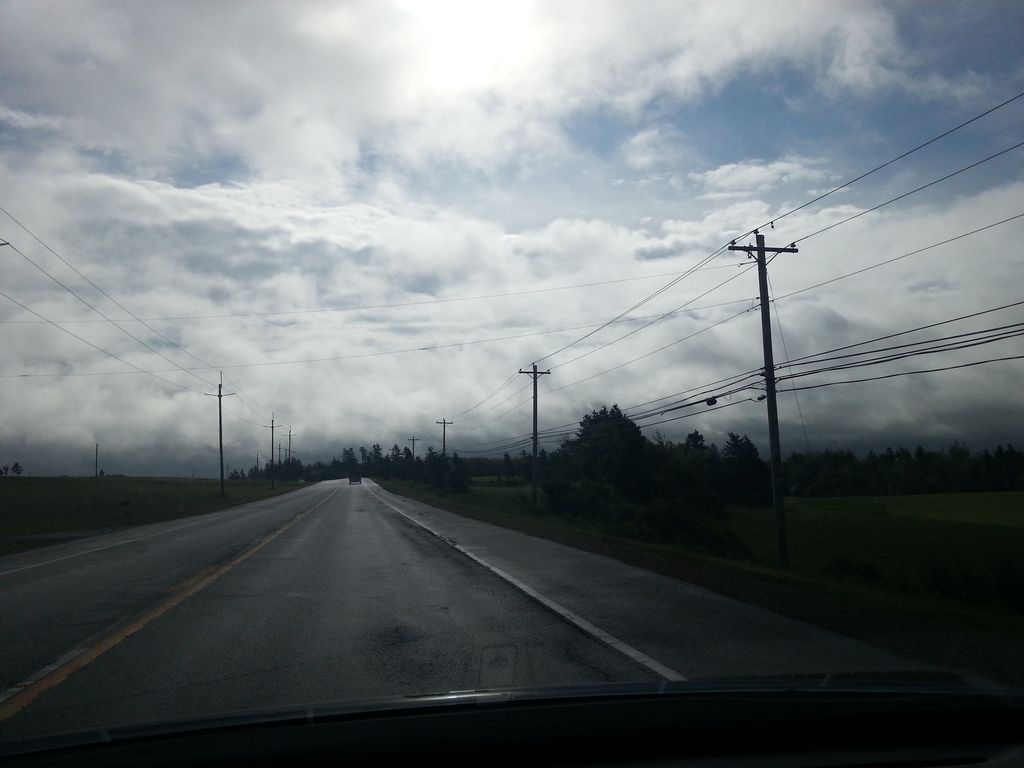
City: charlottetown